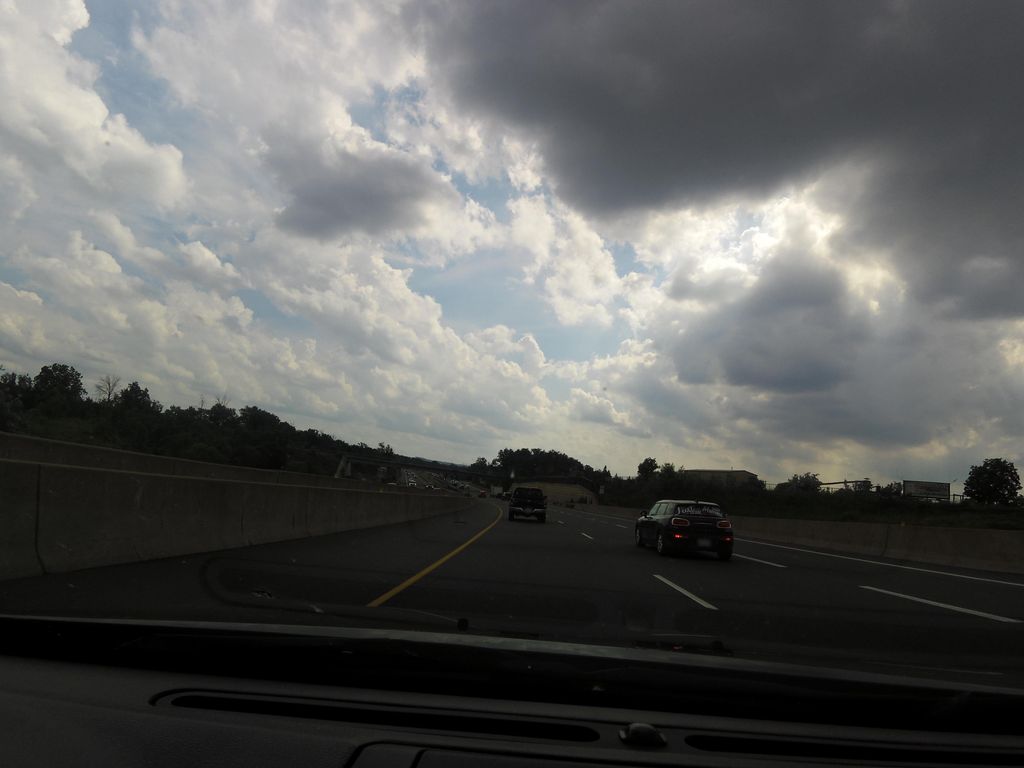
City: hamilton